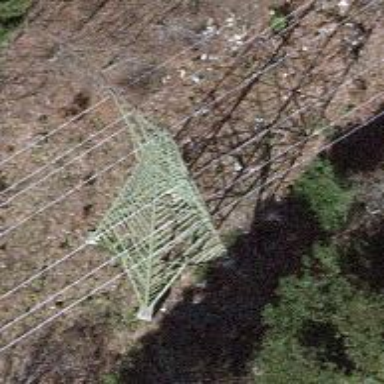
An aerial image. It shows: Power tower.